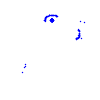
Particle: proton